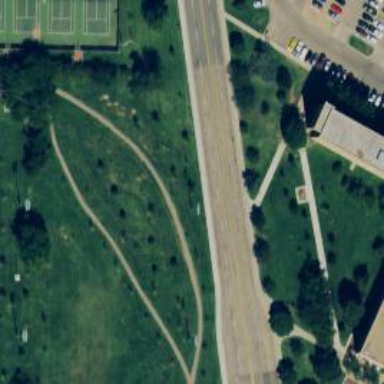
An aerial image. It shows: Disc golf basket.